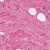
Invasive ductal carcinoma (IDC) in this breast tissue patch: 0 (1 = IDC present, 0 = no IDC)